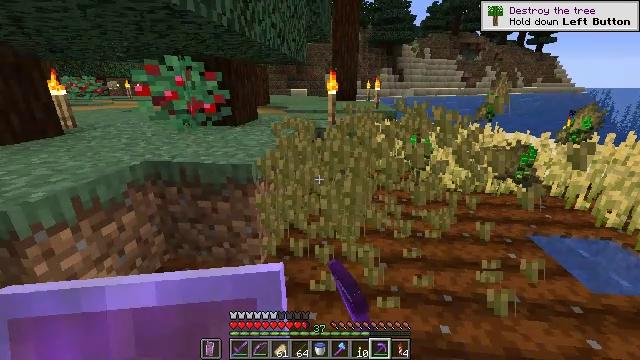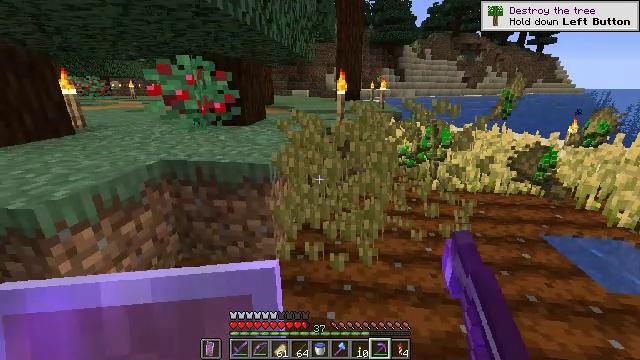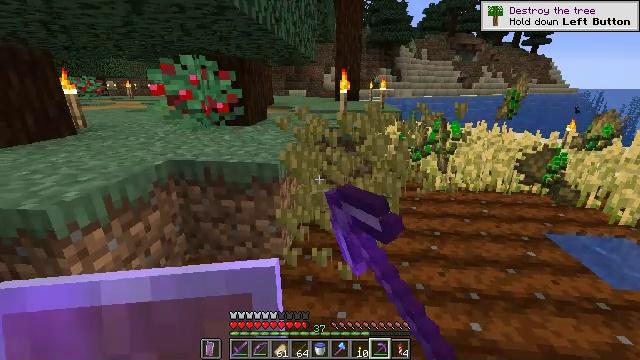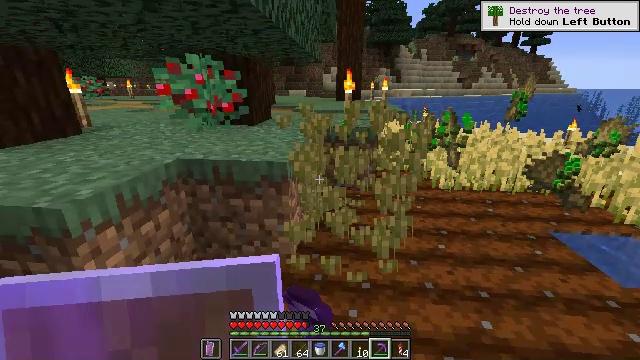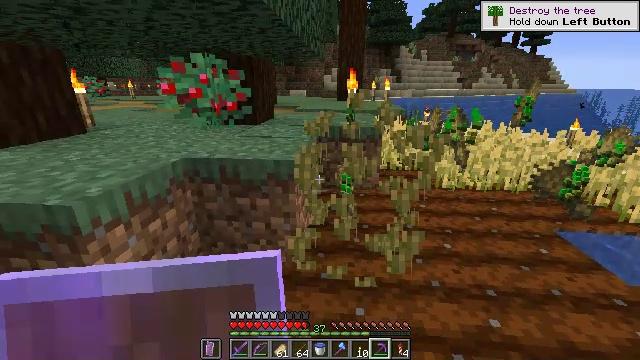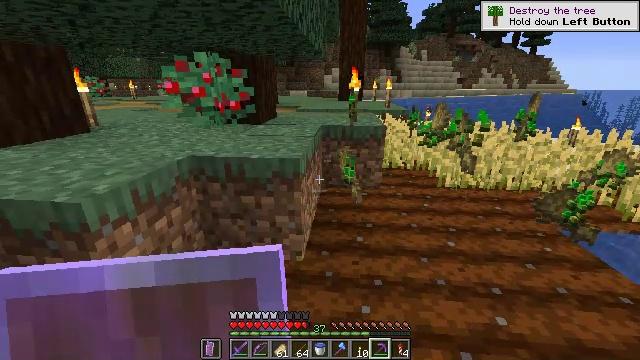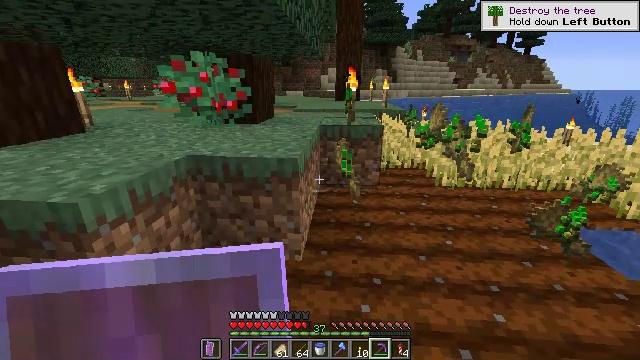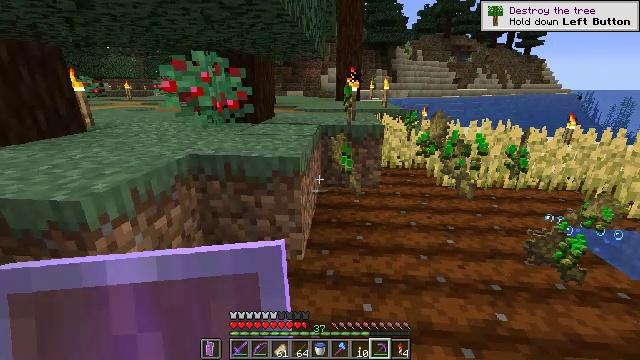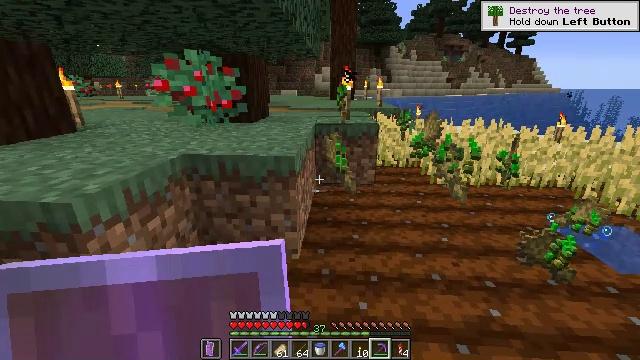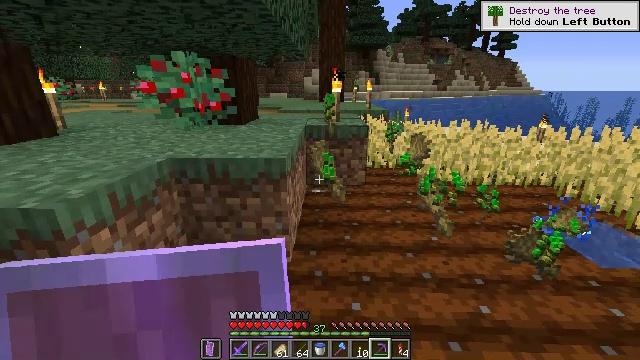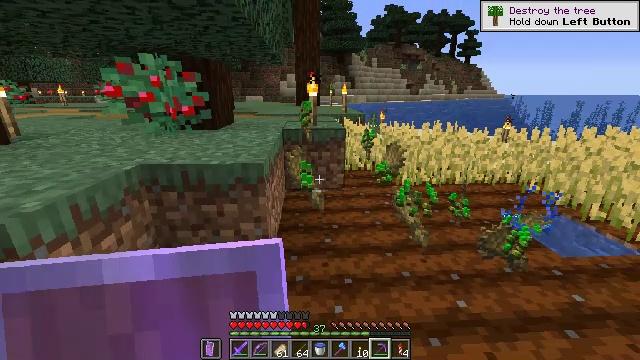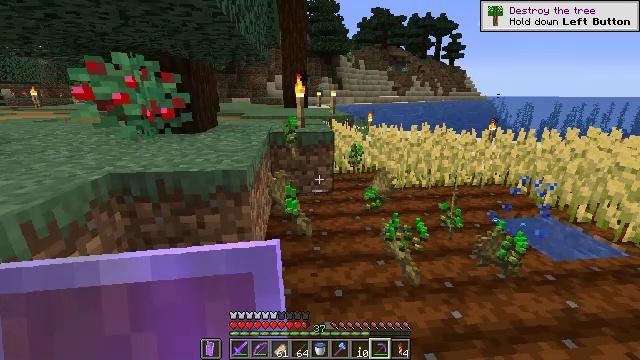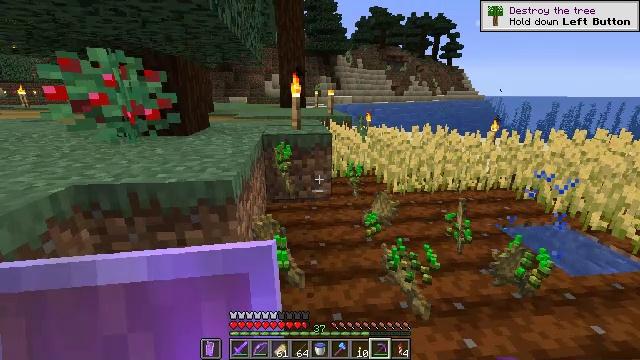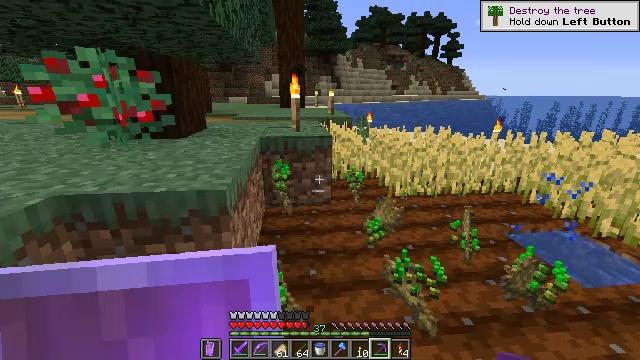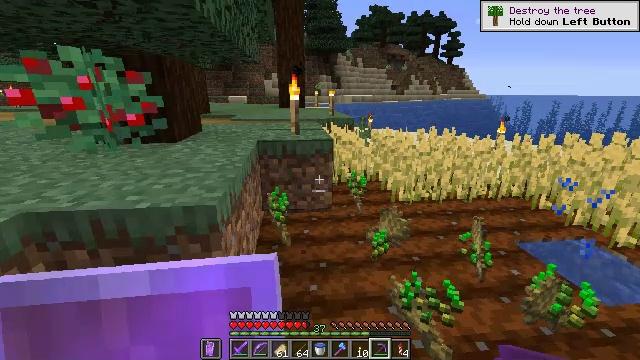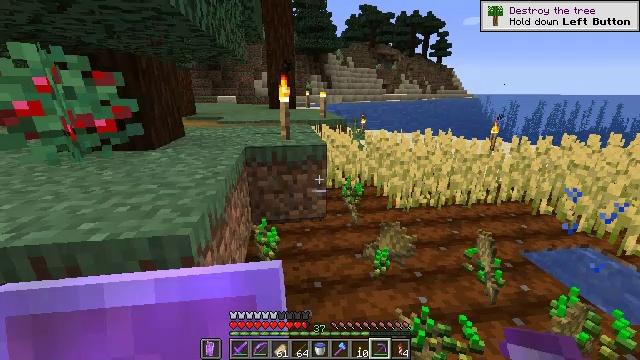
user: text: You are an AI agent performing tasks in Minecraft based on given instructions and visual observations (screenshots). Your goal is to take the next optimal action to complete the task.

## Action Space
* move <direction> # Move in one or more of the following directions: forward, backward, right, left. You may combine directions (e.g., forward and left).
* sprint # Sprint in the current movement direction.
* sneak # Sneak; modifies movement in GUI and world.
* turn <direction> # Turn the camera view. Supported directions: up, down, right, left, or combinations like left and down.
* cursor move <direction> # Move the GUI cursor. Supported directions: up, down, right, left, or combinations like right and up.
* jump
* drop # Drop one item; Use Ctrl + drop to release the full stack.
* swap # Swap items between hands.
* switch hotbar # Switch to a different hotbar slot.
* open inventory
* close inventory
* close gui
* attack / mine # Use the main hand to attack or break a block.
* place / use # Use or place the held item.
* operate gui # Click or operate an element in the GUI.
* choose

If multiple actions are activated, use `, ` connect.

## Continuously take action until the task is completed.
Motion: motion action
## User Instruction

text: Gather wheat by left-clicking on it.
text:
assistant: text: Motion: move left, attack / mine
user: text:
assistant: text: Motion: no_op
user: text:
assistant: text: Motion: no_op
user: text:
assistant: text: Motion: no_op
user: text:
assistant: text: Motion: no_op
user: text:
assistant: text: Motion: no_op
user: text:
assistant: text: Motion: no_op
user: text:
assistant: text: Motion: turn right
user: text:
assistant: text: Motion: turn right
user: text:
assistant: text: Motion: move forward, turn right
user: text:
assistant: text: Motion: move forward, turn right
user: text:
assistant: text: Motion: move forward
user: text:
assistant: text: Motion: move forward
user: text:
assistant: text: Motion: move forward
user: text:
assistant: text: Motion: move forward, turn right
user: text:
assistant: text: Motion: move forward, turn right
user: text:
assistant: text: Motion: move forward
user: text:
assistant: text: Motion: move forward, turn right, attack / mine
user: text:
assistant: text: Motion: move forward and move right, turn right and down, attack / mine
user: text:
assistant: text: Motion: move right, attack / mine
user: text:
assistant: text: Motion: move right, turn right, attack / mine
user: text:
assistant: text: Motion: move right, turn right, attack / mine
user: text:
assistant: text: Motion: move right, turn right, attack / mine
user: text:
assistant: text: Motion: move right, turn right, attack / mine
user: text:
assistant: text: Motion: move right, turn right, attack / mine
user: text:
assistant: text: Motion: move right, turn right and down, attack / mine
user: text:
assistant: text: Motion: move right, turn right, attack / mine
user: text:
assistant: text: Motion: move right, attack / mine
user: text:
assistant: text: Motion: move right, attack / mine
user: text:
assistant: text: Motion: move right, attack / mine